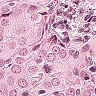
Metastatic tissue present: yes